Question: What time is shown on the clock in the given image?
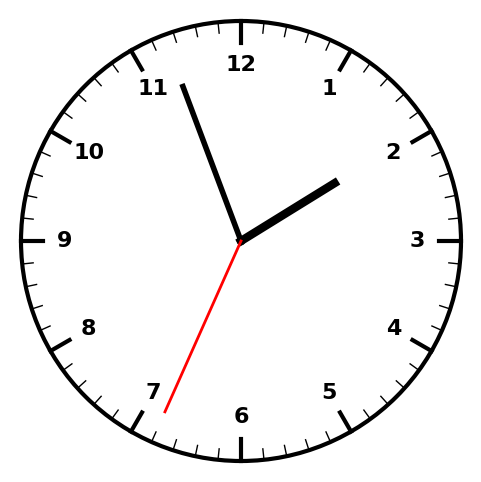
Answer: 01:56:34